Question:
This is the structure. I have a main node and inside are keys.how can I check that a particular key exists inside this node or not ?
'''
let ref = firebase.database().ref(userID);
ref.orderByKey().equalTo(key).on("child_added", function(snapshot) {
document.getElementById('chat_box').style.display = 'none';
console.log("This ad is posted by you - " + userID) ;
});
'''
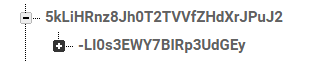
Answer: There is an <URL> function that can be called.
'''
let ref = firebase.database().ref('yourNode/yourKey');
ref.once("value")
.then(function(snapshot) {
console.log(snapshot.exists()); // true
}
'''